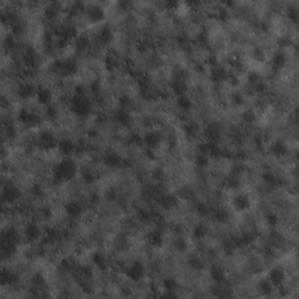
Label: non_frost